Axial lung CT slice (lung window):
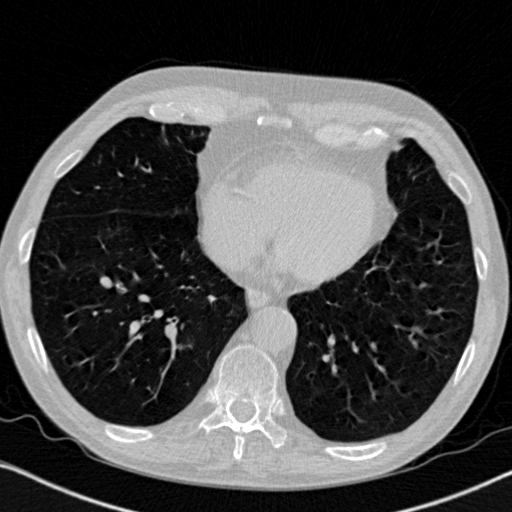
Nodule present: no